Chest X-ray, PA view. Patient: 27 years old, sex M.
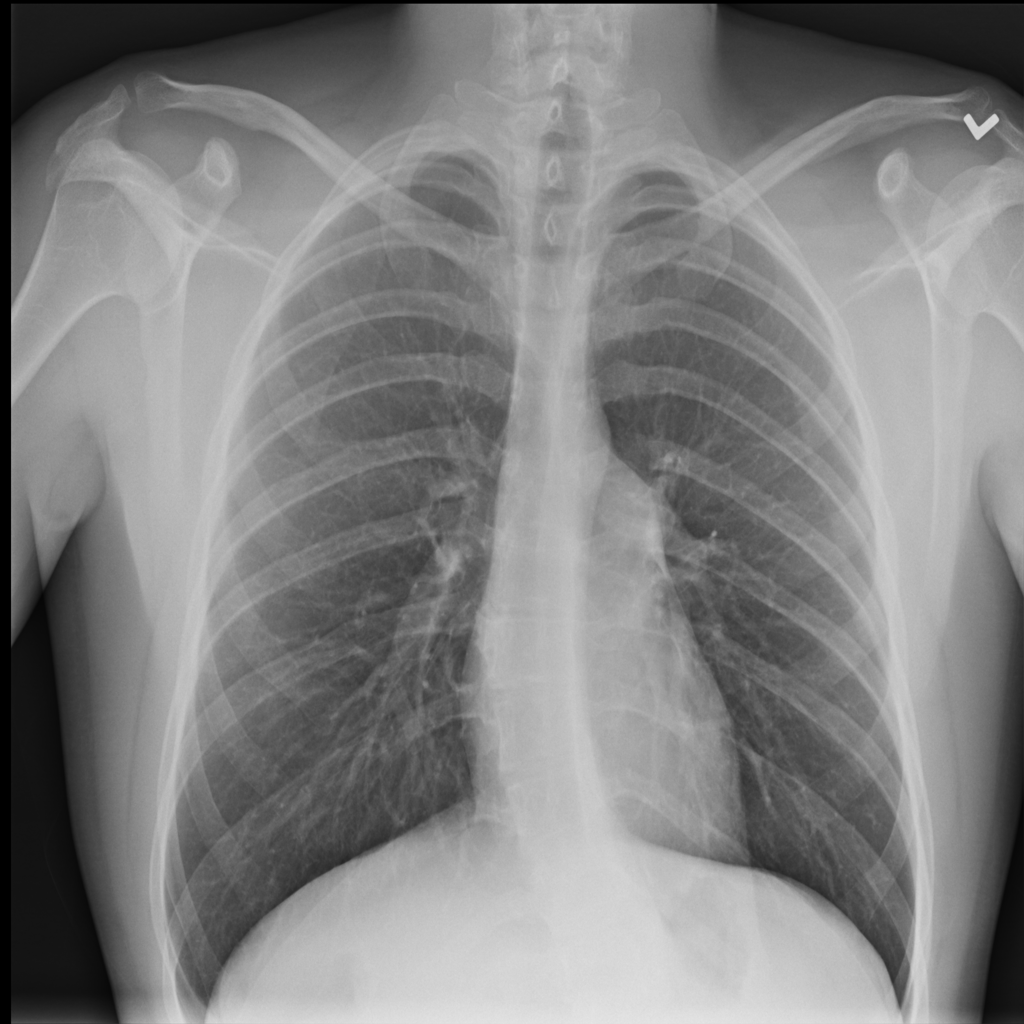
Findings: No Finding